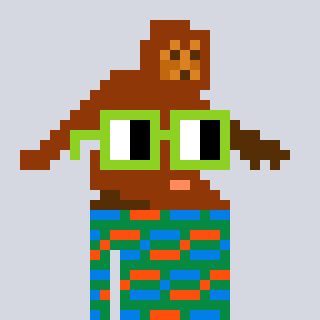
a pixel art character with square light green glasses, a bigfoot-shaped head and a green-colored body on a cool background